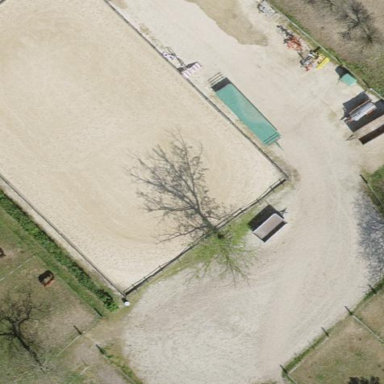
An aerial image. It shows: Equestrian pitch for leisure land activities.